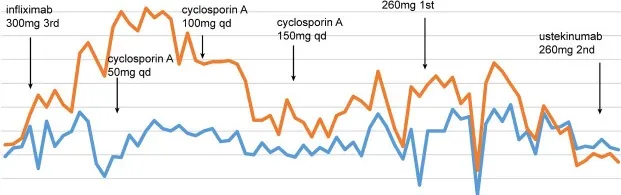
The therapeutic timeline of the patient. (A, B) Treatment protocol and changes in drainage volume.
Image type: chart (chart)